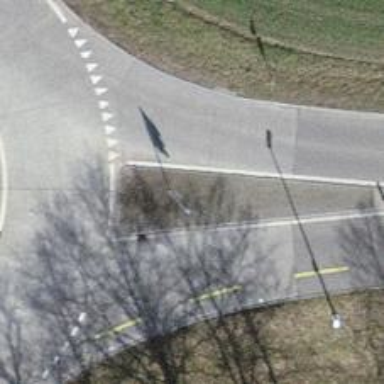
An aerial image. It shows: Primary highway with concrete surface and dedicated cycle lane.